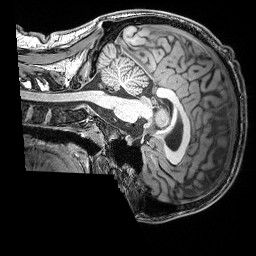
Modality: T1w
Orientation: sagittal
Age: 26
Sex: male
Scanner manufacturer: siemens
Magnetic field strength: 3 T
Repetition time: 2.53 s
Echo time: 0.00388 s